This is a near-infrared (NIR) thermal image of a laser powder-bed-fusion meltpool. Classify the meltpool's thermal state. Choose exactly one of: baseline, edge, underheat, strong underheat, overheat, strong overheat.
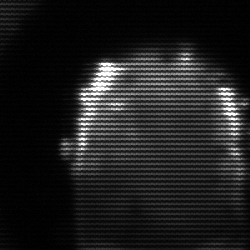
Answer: baseline